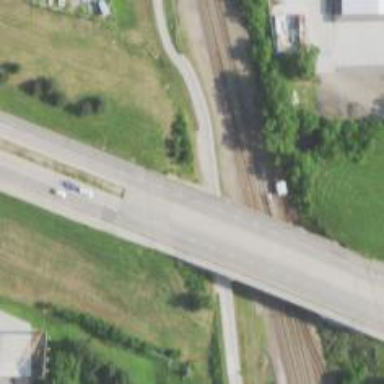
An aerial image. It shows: Bridge for cycleway.